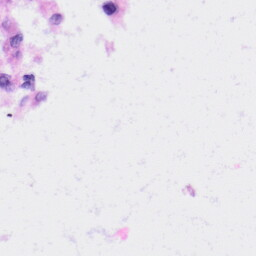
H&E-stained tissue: Liver